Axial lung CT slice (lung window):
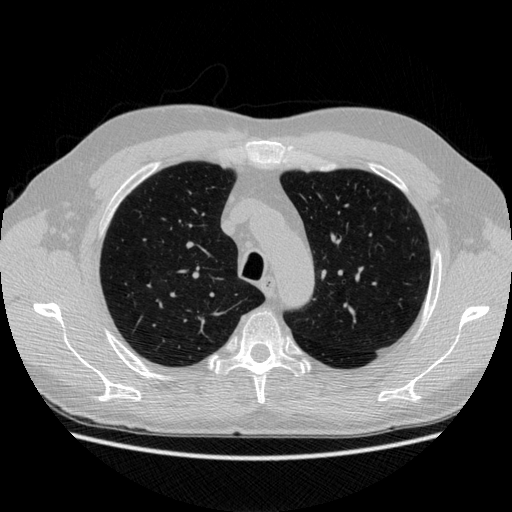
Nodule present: no